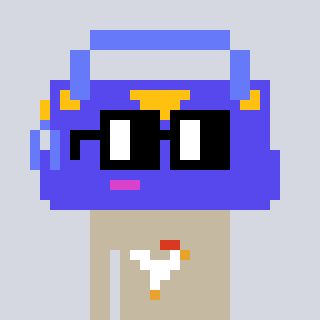
a pixel art character with square black glasses, a bag-shaped head and a bege-colored body on a cool background